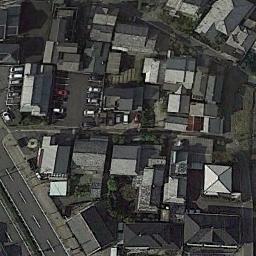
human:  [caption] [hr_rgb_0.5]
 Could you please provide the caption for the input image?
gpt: Half of the roof of this palace is red .

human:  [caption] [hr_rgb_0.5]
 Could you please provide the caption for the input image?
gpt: There are many cars in the palace .

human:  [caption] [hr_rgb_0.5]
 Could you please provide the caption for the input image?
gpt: There are many gray buildings in the palace .

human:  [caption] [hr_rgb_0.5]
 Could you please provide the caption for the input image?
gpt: The gray palace has some dense palaces and a parking lot .

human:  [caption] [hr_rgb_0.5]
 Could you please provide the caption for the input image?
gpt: The palace is surrounded by buildings .